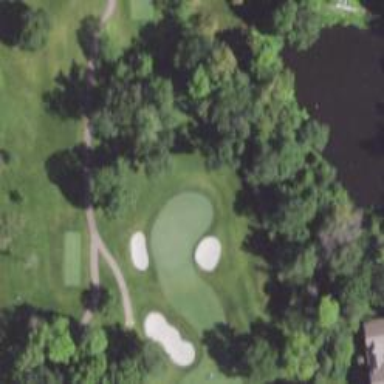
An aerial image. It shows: View of golf hole.